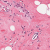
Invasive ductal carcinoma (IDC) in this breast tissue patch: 0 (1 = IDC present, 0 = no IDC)